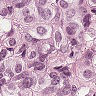
Metastatic tissue present: yes